Aerial crown-view tile of a tropical tree (Barro Colorado Island, Panama), acquired 20250317:
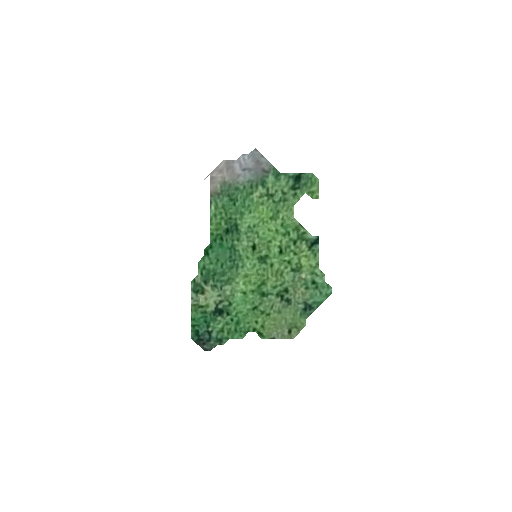
Species: Tachigali panamensis
GBIF accepted scientific name: Tachigali panamensis
Crown area: 28.509 m²